Question: I have to create a view like below in my app. Can anyone give some idea how to create it? The color, percentage, text must be dynamic.

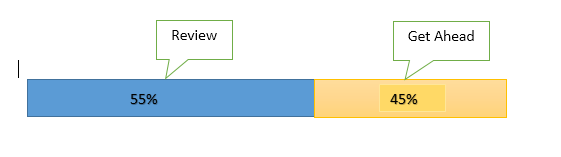
Answer: Why not defining it as a normal xml-layout like this?
'''
<?xml version="1.0" encoding="utf-8"?>
<LinearLayout xmlns:android="http://schemas.android.com/apk/res/android"
android:layout_width="match_parent"
android:layout_height="match_parent"
android:orientation="horizontal">
<LinearLayout
android:id="@+id/progress_done"
android:layout_width="0dip"
android:layout_height="wrap_content"
android:layout_weight="0.3"
android:orientation="vertical">
<TextView
android:id="@+id/progress_text"
android:layout_height="wrap_content"
android:layout_width="wrap_content"
android:layout_gravity="center"
android:gravity="center"
android:background="#FF33B5E5"
android:text="Review" />
<TextView
android:id="@+id/progress_done_percentage"
android:layout_height="wrap_content"
android:layout_width="match_parent"
android:gravity="center"
android:background="#FF33B5E5"
android:text="30%"
android:singleLine="true" />
</LinearLayout>
<LinearLayout
android:id="@+id/progress_todo"
android:layout_height="wrap_content"
android:layout_width="0dip"
android:layout_weight="0.7"
android:orientation="vertical">
<TextView
android:id="@+id/progress_todo_text"
android:layout_height="wrap_content"
android:layout_width="wrap_content"
android:layout_gravity="center"
android:gravity="center"
android:background="#FFFFBB33"
android:text="Go Ahead" />
<TextView
android:id="@+id/progress_todo_percentage"
android:layout_height="wrap_content"
android:layout_width="match_parent"
android:gravity="center"
android:background="#FFFFBB33"
android:text="70%"
android:singleLine="true" />
</LinearLayout>
</LinearLayout>
'''
You just have to put your bubbles in as background-images. Then you can access the views per id in your code and change text, color and the weights accordingly.
Edit: just noticed, you want the "Recent" and "Go ahead" as popups. Easy. Set them to android:visibility="gone" or "invisible" (whatever fits you best) and then back to android:visibility="visible" into the onClickListener or onTouchListener or whatever of the textviews progress_done_percentage and progress_todo_percentage. Don't forget to set android:clickable="true" for them.